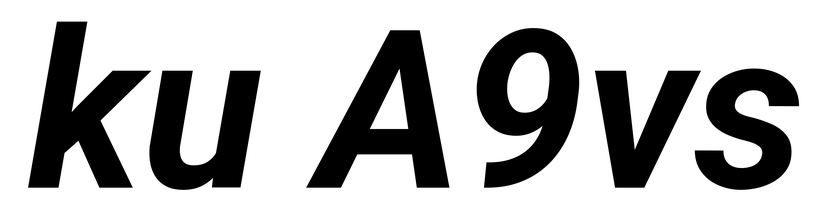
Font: Roboto-Italic_Bold_Italic